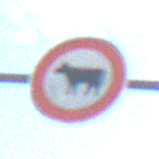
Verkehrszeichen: VerbotViehtrieb
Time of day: Midday
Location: Outdoor (Suburban)
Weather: PartlyCloudy
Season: NotSpecified
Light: Natural